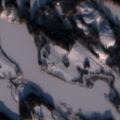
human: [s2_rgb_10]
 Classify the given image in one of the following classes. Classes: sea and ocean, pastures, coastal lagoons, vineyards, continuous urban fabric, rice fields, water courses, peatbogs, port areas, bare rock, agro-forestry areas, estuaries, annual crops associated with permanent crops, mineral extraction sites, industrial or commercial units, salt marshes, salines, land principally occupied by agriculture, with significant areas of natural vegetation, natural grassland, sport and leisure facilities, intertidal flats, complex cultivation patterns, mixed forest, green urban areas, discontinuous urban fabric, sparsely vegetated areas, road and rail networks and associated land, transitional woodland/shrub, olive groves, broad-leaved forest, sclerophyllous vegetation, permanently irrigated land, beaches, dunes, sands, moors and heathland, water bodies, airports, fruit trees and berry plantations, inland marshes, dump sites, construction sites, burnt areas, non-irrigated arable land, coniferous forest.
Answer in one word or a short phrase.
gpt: land principally occupied by agriculture, with significant areas of natural vegetation, coniferous forest, mixed forest, water bodies